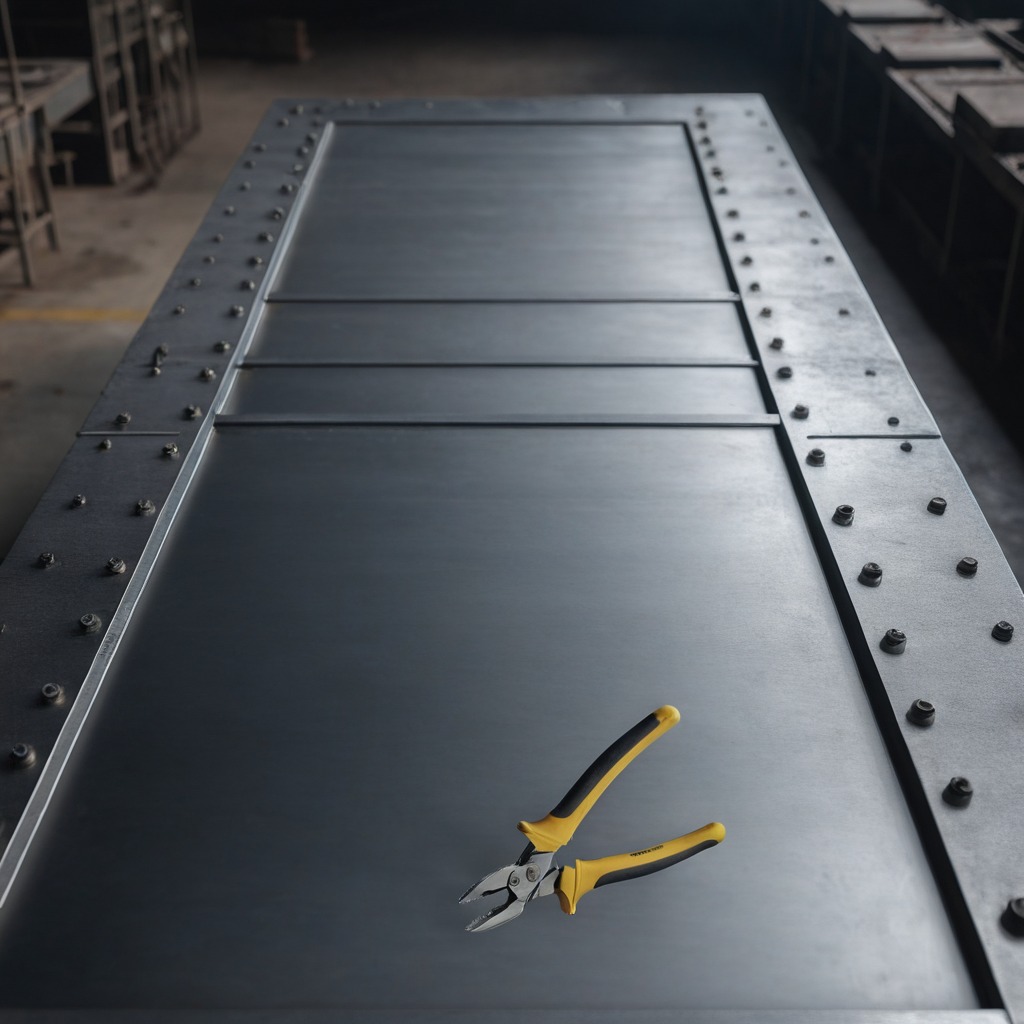
A plier is lying on a cold steel table in a mining workshop gritty textures.